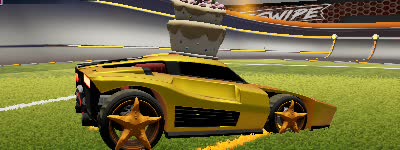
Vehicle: breakout